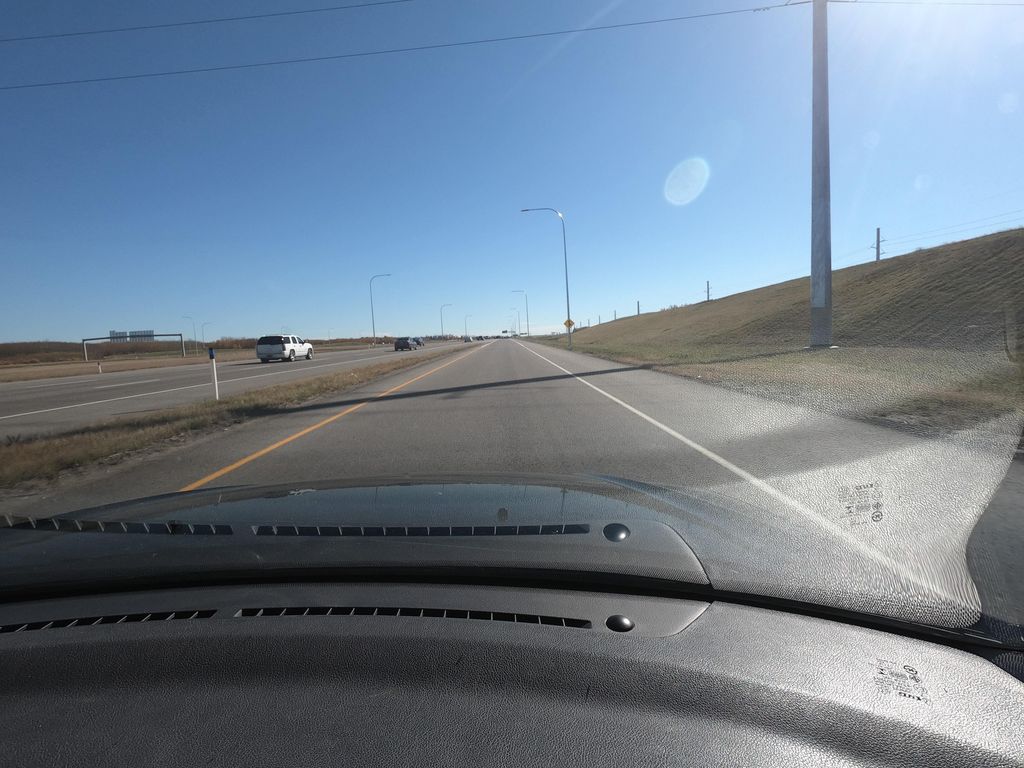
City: calgary